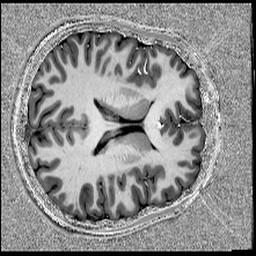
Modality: T1w
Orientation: axial
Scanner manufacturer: siemens
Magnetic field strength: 7 T
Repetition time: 4.68 s
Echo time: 0.00207 s